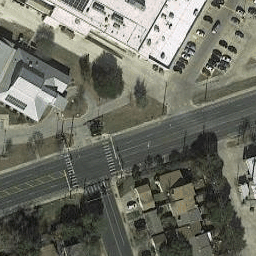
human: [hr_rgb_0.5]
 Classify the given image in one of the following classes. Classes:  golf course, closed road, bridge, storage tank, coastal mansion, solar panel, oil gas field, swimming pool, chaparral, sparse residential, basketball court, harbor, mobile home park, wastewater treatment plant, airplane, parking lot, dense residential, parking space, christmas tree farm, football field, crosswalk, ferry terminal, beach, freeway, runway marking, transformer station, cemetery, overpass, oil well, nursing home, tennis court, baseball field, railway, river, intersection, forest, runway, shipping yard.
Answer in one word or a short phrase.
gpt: intersection